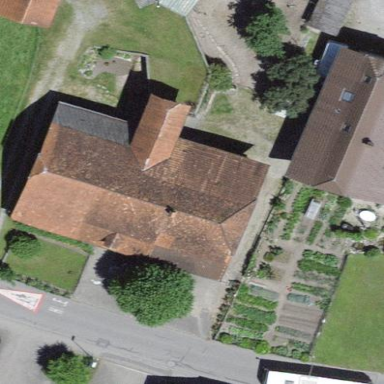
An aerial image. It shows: Farm building with half-hipped roof shape.